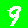
Digit: 9